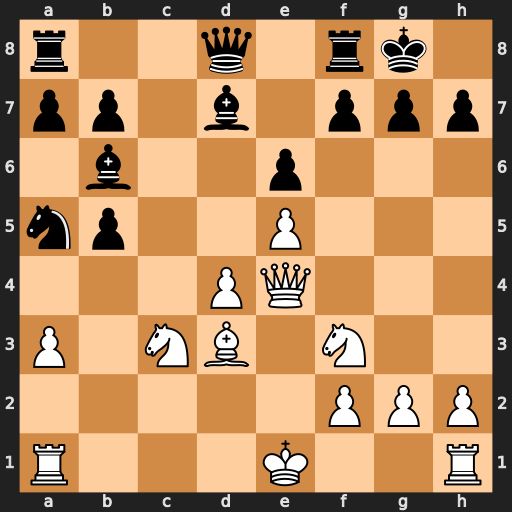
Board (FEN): r2q1rk1/pp1b1ppp/1b2p3/np2P3/3PQ3/P1NB1N2/5PPP/R3K2R
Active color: w
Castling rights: KQ
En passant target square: -
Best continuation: Qxh7#